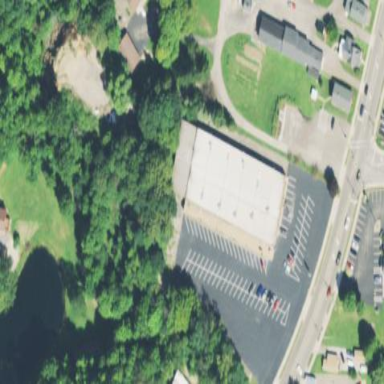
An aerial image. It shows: Parking area.